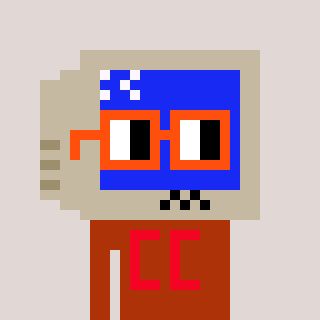
a pixel art character with square orange glasses, a old monitor-shaped head and a hotbrown-colored body on a warm background